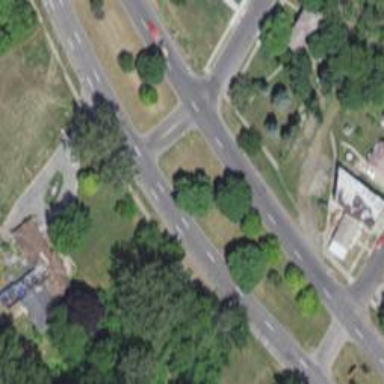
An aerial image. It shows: Island traffic calming feature surrounded by grass.